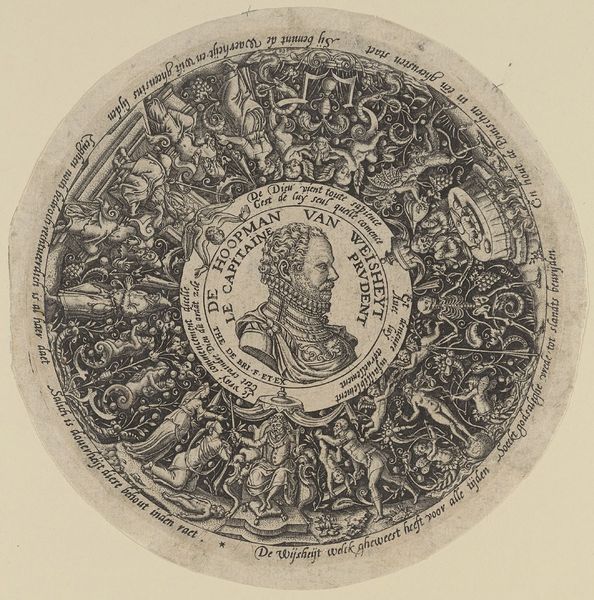
Titel: Schalenboden mit Medaillon mit dem Brustbild von Wilhelm I von Oranien als 'De Hoopman van Weisheyt'
Künstler: Theodor de Bry
Standort: Hamburg
Institution: Museum für Kunst und Gewerbe Hamburg
Schlagwörter: akt, baum, mann, nackt, frauen, menschen, frau, schwarz, teller, portrait, person, brustbild, krone, kreis, rund, frucht, äpfel, schrift, papier, frauenakt, grafik, graphik, thron, gruppen, fotografie, kirchen, photographie, medaillon, scheibe, druckgraphik, druckgrafik, radierung, stich, schwert, herrscher, niederländisch, gebet, rüstung, gestalten, karton, kunstgewerbe, tischgebet, skelett, rosette, fabelwesen, andacht, herrscherin, weintraube, putten, kupferstich, kunsthandwerk, ungeheuer, der, amoretten, monster, groteske, herrscherbildnis, fabeltier, weisheit, fabeltiere, goldschmiedearbeit, kindermord, zwitterwesen, aktdarstellung, monstrum, weibliche, staatsportrait, historische, reproduktionen, kaiserbildnis, industriedesign, druckerzeugnisse, landesherr, früchte, persönlichkeit, staatsporträt, landesherrin, bethlehemitische, ornamentstich, vorlageblätter, füllhorn, hoopmann van weisheyt